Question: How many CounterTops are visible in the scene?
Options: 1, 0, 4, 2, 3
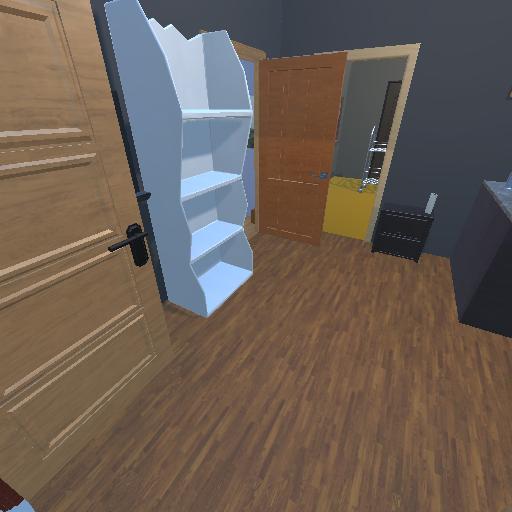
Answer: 1